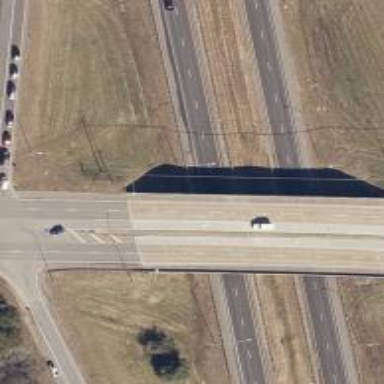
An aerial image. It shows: Viaduct bridge on primary highway.